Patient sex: M
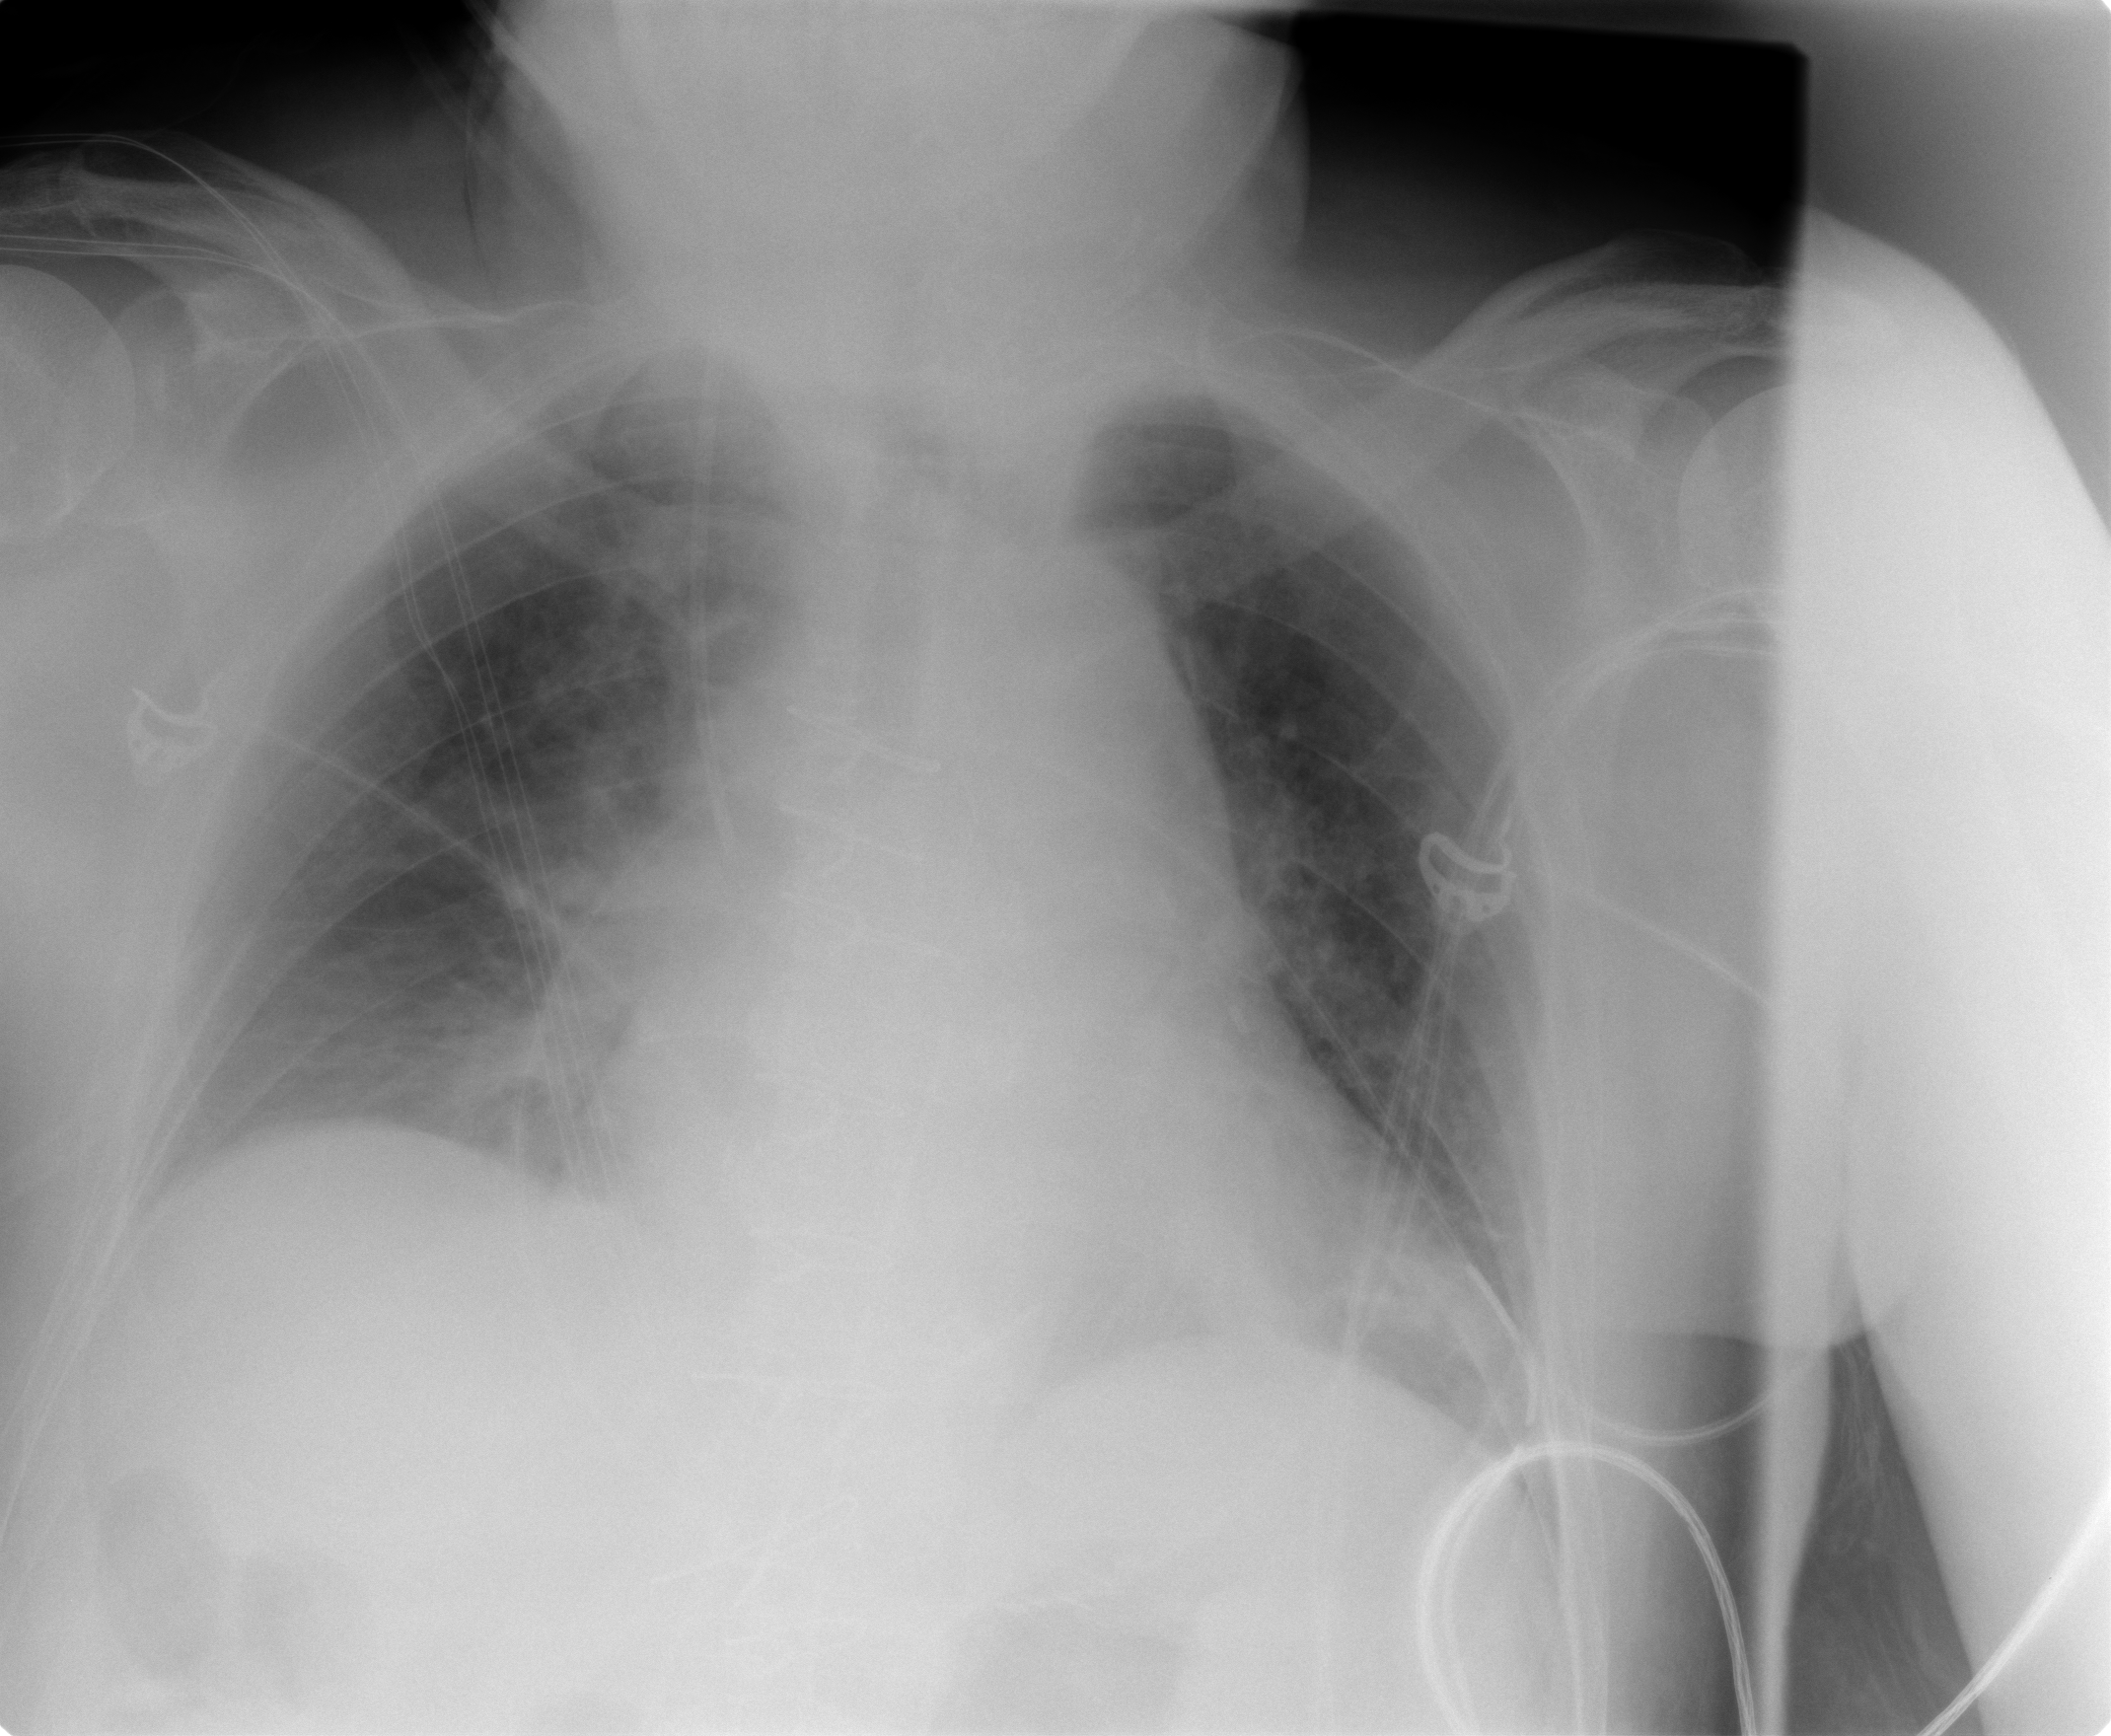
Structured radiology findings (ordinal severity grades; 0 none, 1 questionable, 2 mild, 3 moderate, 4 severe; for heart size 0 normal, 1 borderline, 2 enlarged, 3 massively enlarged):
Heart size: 2
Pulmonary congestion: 1
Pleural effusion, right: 2
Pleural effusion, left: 0
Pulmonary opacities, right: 1
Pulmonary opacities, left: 0
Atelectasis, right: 1
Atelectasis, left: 0